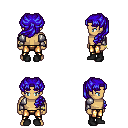
a pixel art fantasy rpg character, male body template, human, tanned skin, steel arm armor, gold greaves, blue princess hairstyle, bracelets, black shoes, four views (front, back, left, right), 2x2 character sprite sheet, small pixel art, hard edges, no anti-aliasing